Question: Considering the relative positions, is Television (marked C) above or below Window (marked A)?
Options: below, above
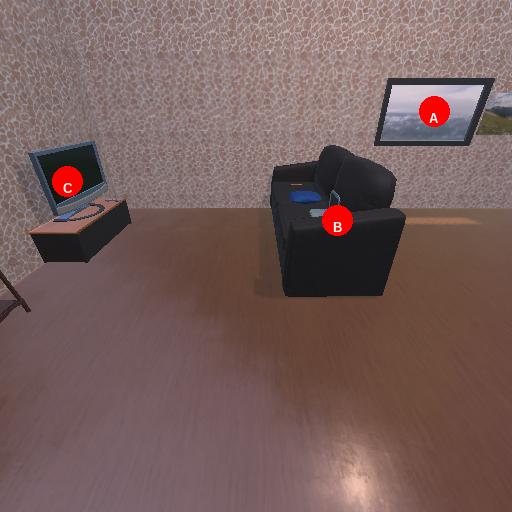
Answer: below